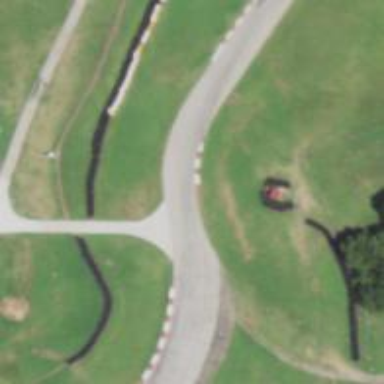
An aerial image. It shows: Asphalt raceway.